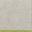
Piece: xx